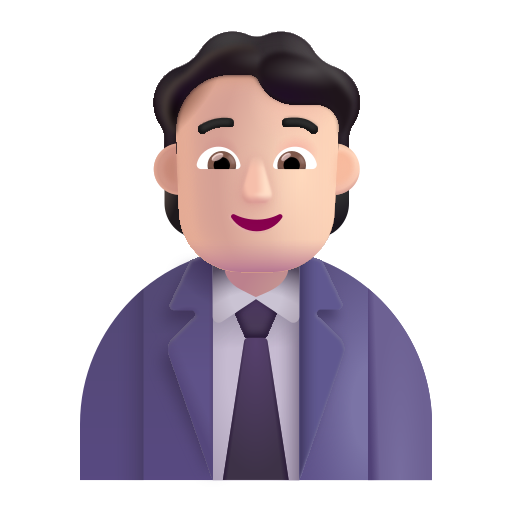
office worker color light